高一 · 立体几何学
如图, 在正方体 $A B C D-A_{1} B_{1} C_{1} D_{1}$ 中, 已知 $E 、 F 、 G$ 分别是线段 $A_{1} C_{1}$ 上的点,且 $A_{1} E=E F=F G=G C_{1}$. 则下列直线与平面 $A_{1} B D$ 平行的是 $(\quad)$

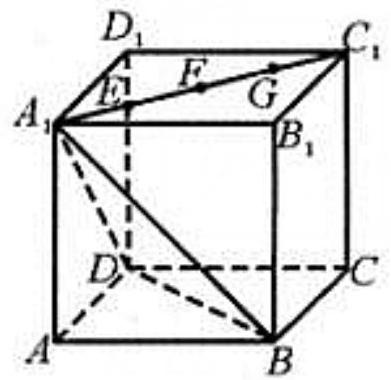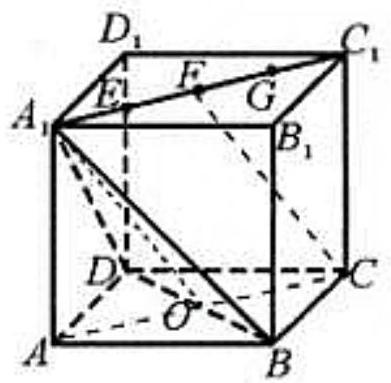
$C E$
B. $C F$
C. $C G$
D. $C C_{1}$
答案: B
解析: 【分析】

连接 $A C$, 使 $A C$ 交 $B D$ 于点 $O$, 连接 $A_{1} O 、 C F$, 可证四边形 $A_{1} O C F$ 为平行四边形,可得 $A_{1} O / / C F$, 利用线面平行的判定定理即可得解.

【详解】

如图, 连接 $A C$, 使 $A C$ 交 $B D$ 于点 $O$, 连接 $A_{1} O 、 C F$, 则 $O$ 为 $A C$ 的中点,

在正方体 $A B C D-A_{1} B_{1} C_{1} D_{1}$ 中, $A A_{1} / / C C_{1}$ 且 $A A_{1}=C C_{1}$, 则四边形 $A A_{1} C_{1} C$ 为平行四边形,

$\therefore A_{1} C_{1} / / A C$ 且 $A_{1} C_{1}=A C$,

$\because O 、 F$ 分别为 $A C 、 A_{1} C_{1}$ 的中点, $\therefore A_{1} F / / O C$ 且 $A_{1} F=O C$,

所以，四边形 $A_{1} O C F$ 为平行四边形，则 $C F / / A_{1} O$ ，

$\because C F \not \subset$ 平面 $A_{1} B D, A_{1} O \subset$ 平面 $A_{1} B D$, 因此, $C F / /$ 平面 $A_{1} B D$.

故选: B.

【点睛】

本题主要考查了线面平行的判定，考查了推理论证能力和空间想象能力，属于中档题.